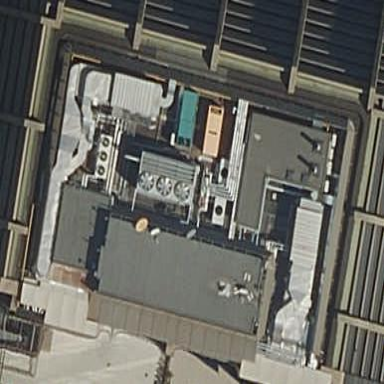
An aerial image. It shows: Part of building.